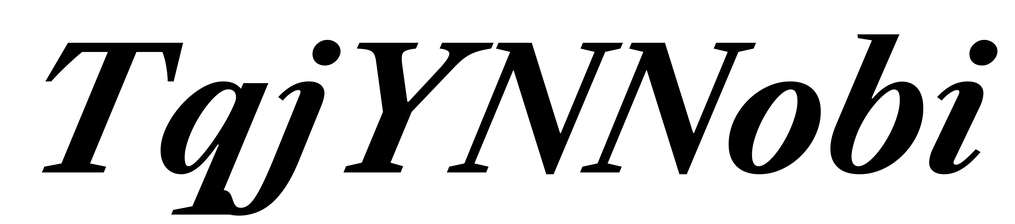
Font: LibreCaslonText-Italic_Bold_Italic